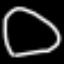
Label: airplane